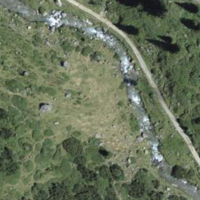
EUNIS habitat code: 26
Species observed at this site:
Parnassia palustris
Dactylorhiza majalis